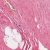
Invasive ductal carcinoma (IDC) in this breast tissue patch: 0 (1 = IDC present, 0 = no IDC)